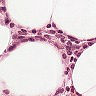
Metastatic tissue present: no